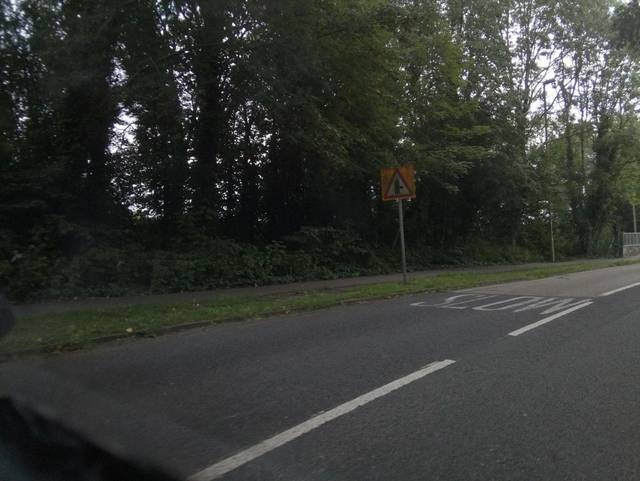
Region: United Kingdom
Coordinates: 50.976, -1.373